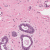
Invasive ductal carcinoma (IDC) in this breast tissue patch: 0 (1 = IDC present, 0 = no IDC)